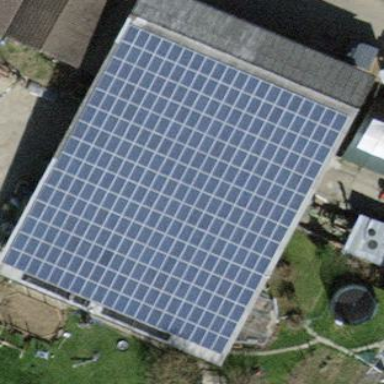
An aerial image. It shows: Building with solar photovoltaic panel as power generator.